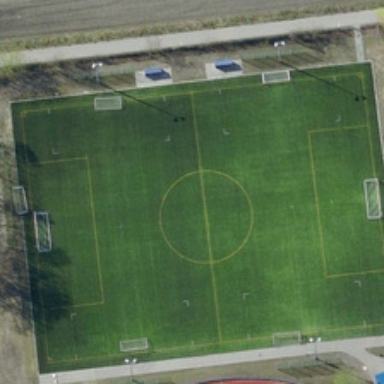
Near the green basketball court is a red badminton court .